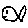
Label: fish